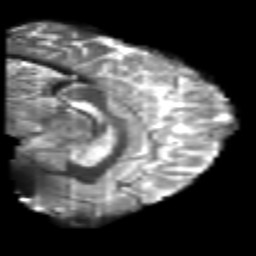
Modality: T2w
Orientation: sagittal
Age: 32
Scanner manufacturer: philips
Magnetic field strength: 3 T
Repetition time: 8.6 s
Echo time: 0.127 s